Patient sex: M
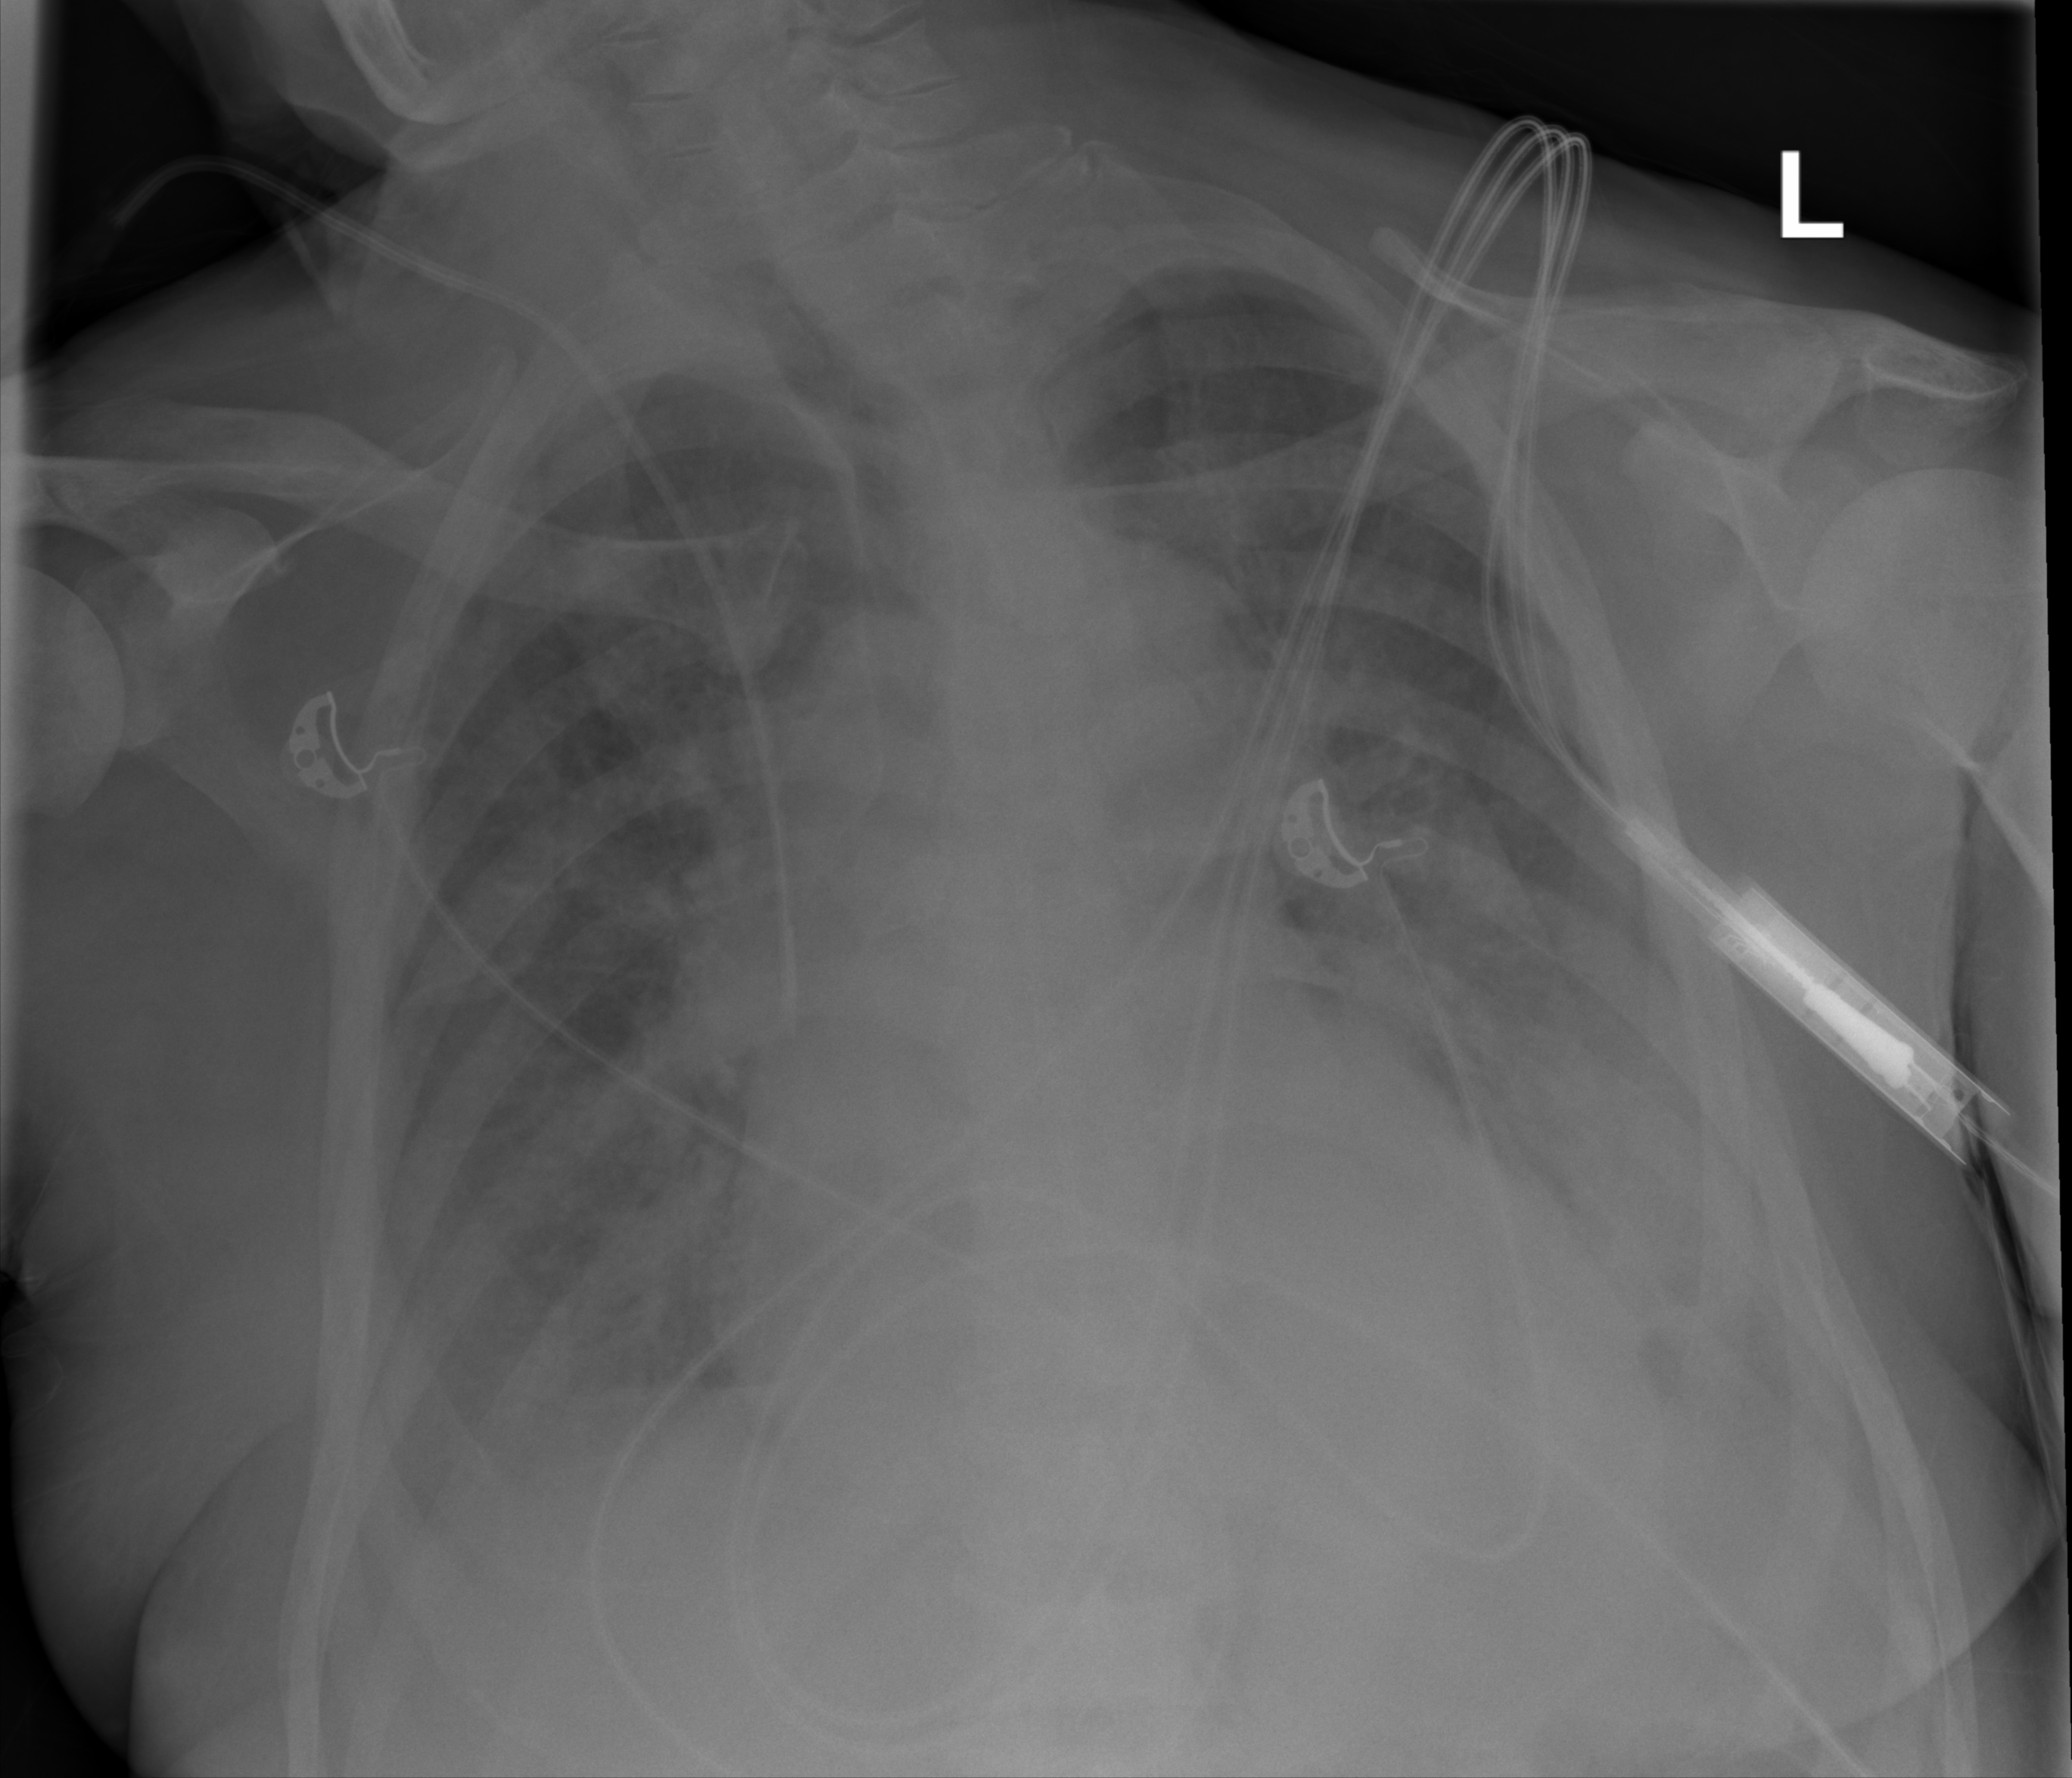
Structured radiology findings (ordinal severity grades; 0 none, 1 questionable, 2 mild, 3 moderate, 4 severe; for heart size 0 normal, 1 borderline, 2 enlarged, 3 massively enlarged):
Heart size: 2
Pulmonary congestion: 4
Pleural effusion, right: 2
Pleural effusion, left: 3
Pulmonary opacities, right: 3
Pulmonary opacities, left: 3
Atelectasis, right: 2
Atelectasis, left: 3